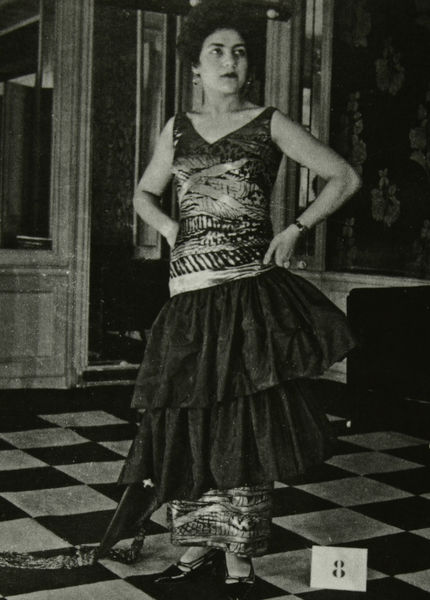
Titel: "Paravant"-Robe von Paul Poiret
Standort: viele Standorte
Institution: viele Standorte
Schlagwörter: dunkel, weiß, elegant, fenster, frau, grau, kariert, kleid, schwarz, tür, dame, schloss, karo, mode, rock, schachbrett, schachbrettmuster, arme, bluse, rahmen, silber, porträt, boden, haare, interieur, pose, ohrringe, tänzerin, modell, türen, fußboden, modern, glanz, paravent, uhr, rüsche, rüschen, abendkleid, foto, fotografie, photographie, fliesen, stiefel, photo, armband, armreif, oberteil, hüfte, korsett, volants, acht, schauspielerin, top, armbanduhr, flamenko, schimmenrnd